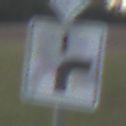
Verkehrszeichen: VerlaufVorfahrtsstrasse8
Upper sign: Vorfahrtsstrasse
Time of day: SunriseSunset
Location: Outdoor (Nature)
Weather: PartlyCloudy
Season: NotSpecified
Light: Natural